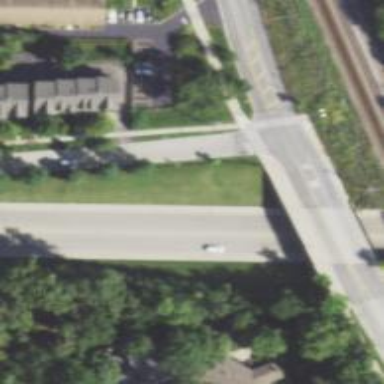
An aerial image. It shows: Uncontrolled crossing at the intersection of cycleway and road.